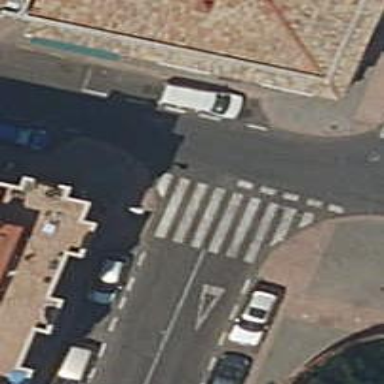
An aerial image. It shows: Asphalt footway with uncontrolled crossing. The crossing has markings.